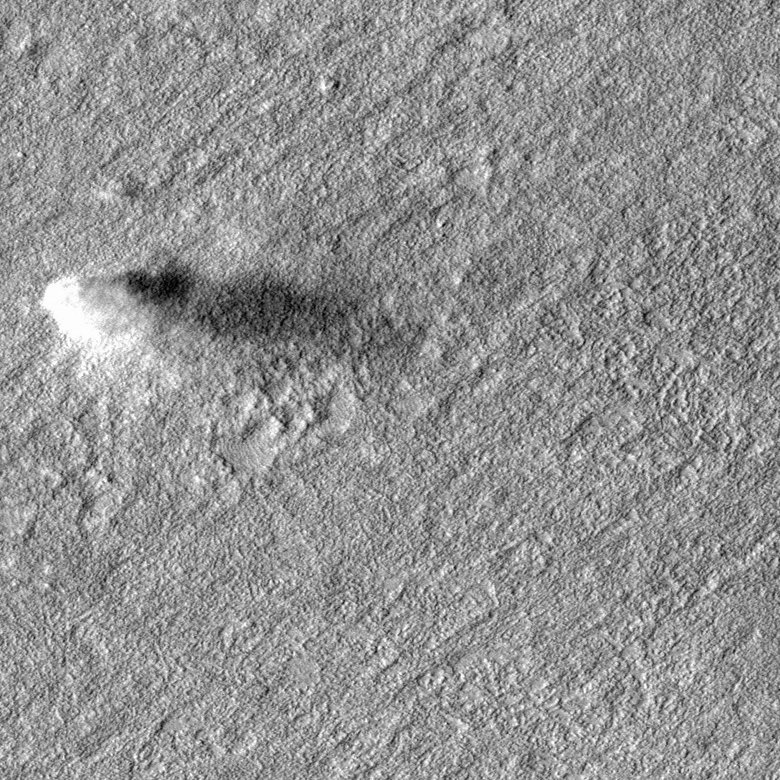
Label: dustdevil